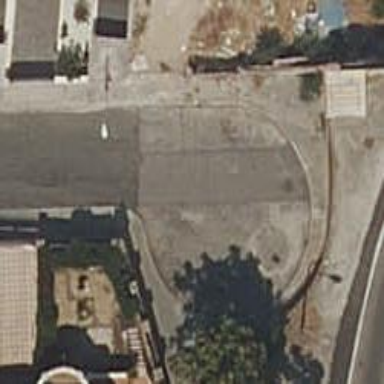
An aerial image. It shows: Turning circle on the road.